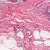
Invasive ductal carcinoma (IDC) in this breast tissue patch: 0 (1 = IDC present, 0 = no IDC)